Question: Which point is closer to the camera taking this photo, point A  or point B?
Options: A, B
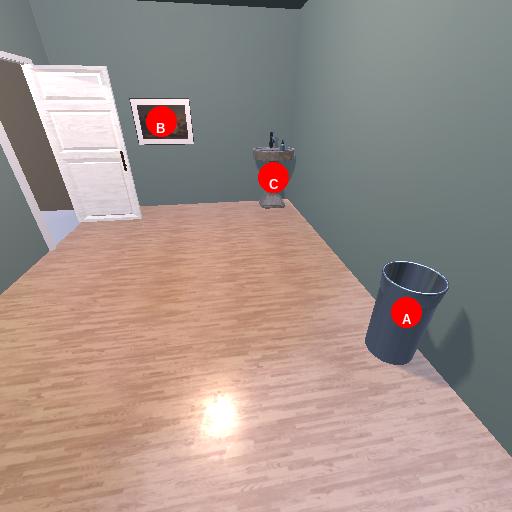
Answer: A